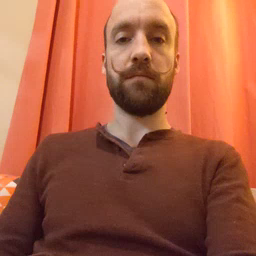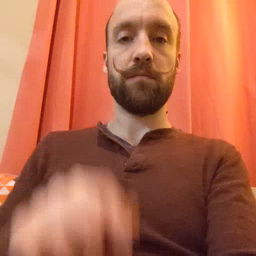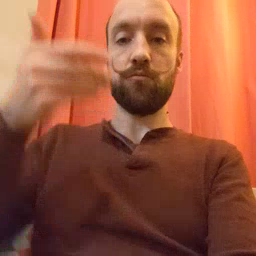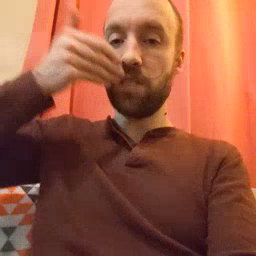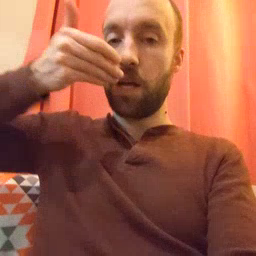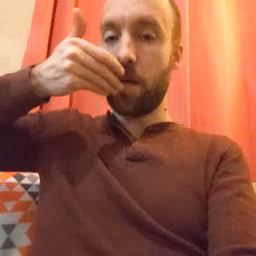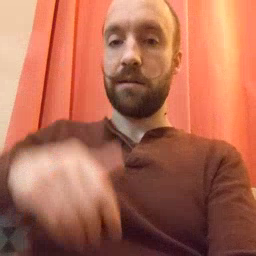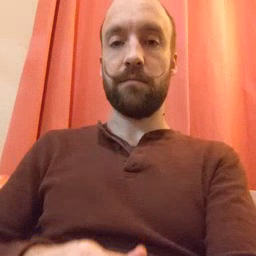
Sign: pizza